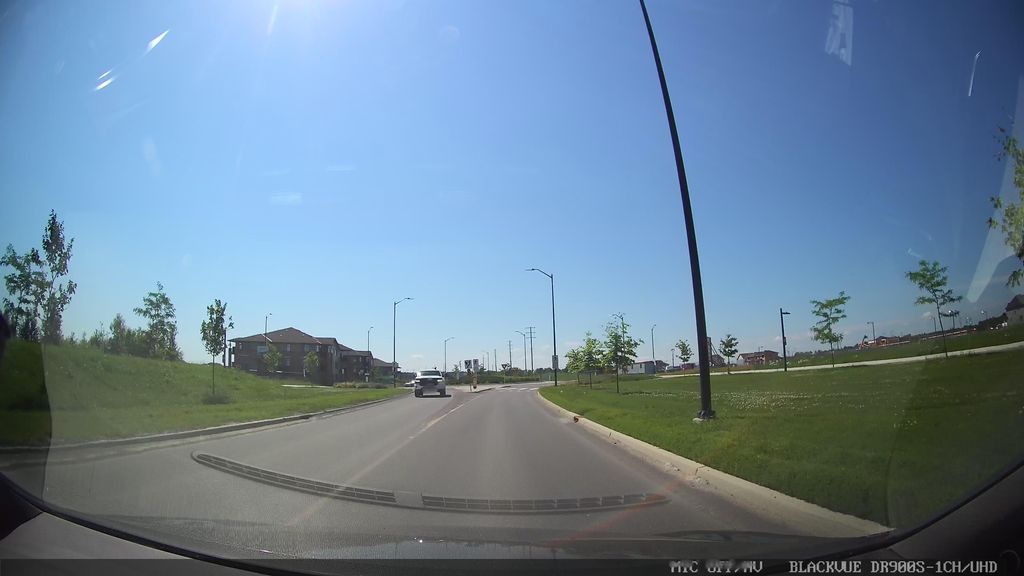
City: ottawa-gatineau